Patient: sex F, age 62
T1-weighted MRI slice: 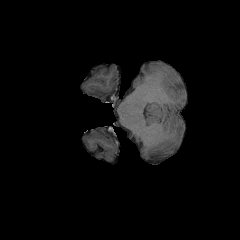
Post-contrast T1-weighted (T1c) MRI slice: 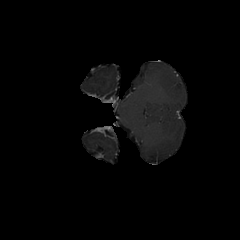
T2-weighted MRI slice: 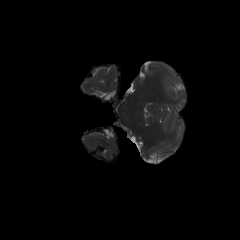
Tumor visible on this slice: yes
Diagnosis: Glioblastoma, IDH-wildtype
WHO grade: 4